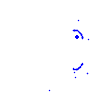
Particle: kaon